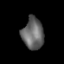
Tissue: lung
Cell type: Myeloid cells
Senescence score: 0.2179
Nuclear area (px): 662
Mean DAPI intensity: 101.017